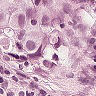
Metastatic tissue present: yes